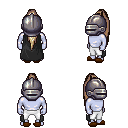
a pixel art fantasy rpg character, male body template, dark elf, purple skin, black cape, white pants, white blonde extra-long topknot hairstyle, metal helm, brown slippers, four views (front, back, left, right), 2x2 character sprite sheet, small pixel art, hard edges, no anti-aliasing